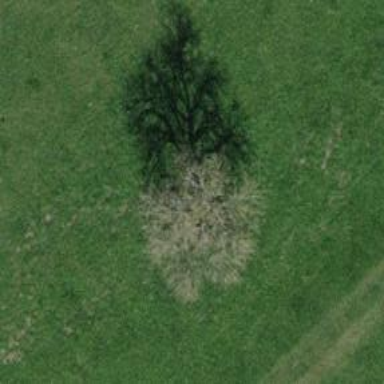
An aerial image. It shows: Beautiful tree in nature.